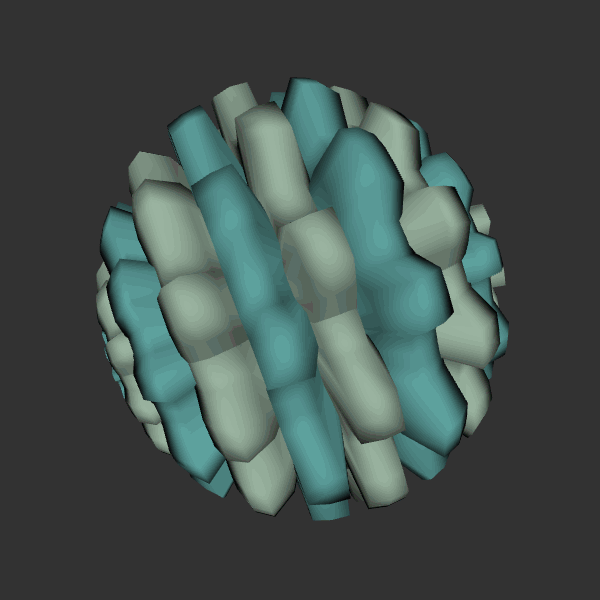
Background: dark